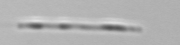
Label: Leptocylindrus